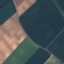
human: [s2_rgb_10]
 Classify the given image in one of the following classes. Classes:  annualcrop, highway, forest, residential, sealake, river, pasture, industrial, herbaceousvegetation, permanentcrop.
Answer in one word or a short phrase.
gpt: AnnualCrop